Interaction volume radius: 10 \u00c5
Interaction volume height: 30 \u00c5
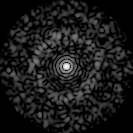
Disorder parameter: 0.8171